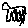
Label: cat